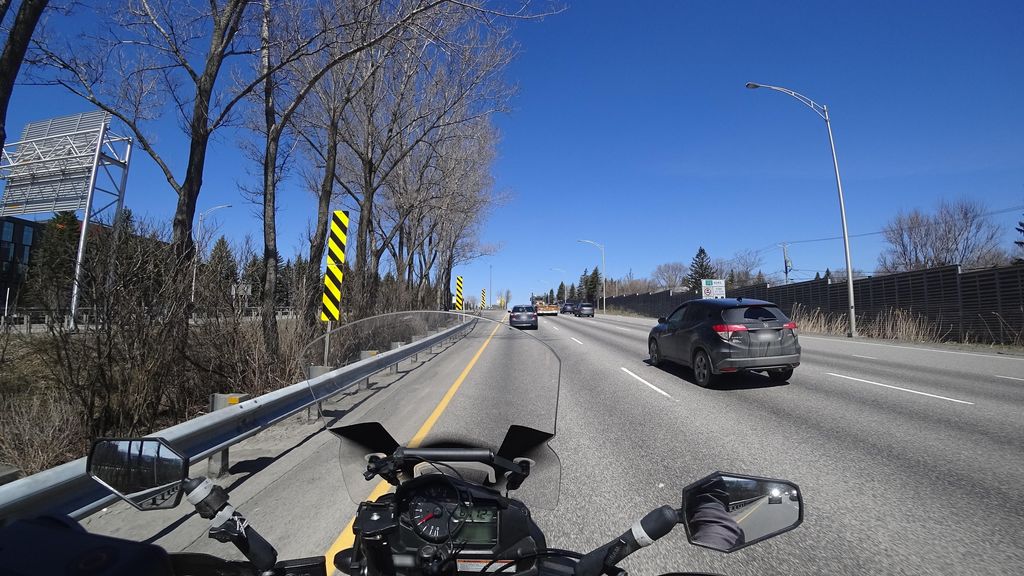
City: quebec_city